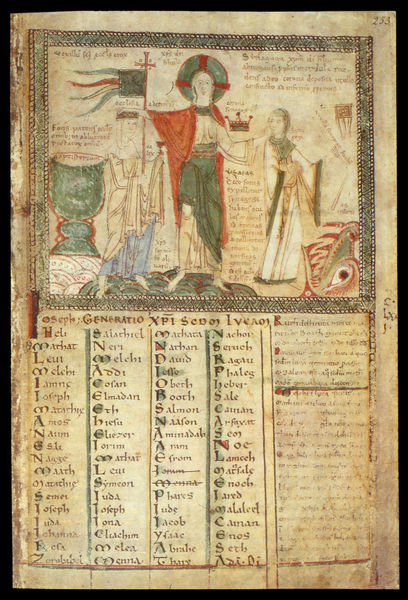
Titel: Liber Floridus
Künstler: Lambert von St. Omer
Standort: Herstellungsort: St. Omer (EU - F - Artois)
Institution: Gent, Universitätsbibliothek,
Schlagwörter: umhang, grün, frau, rot, tier, kelch, krone, engel, topf, schrift, fahne, inschrift, buch, seite, text, namen, heiligenschein, nimbus, christus, jesus, taufe, ungeheuer, englisch, joseph, latein, kalender, majuskel, codex, minuskel, ihandschrift